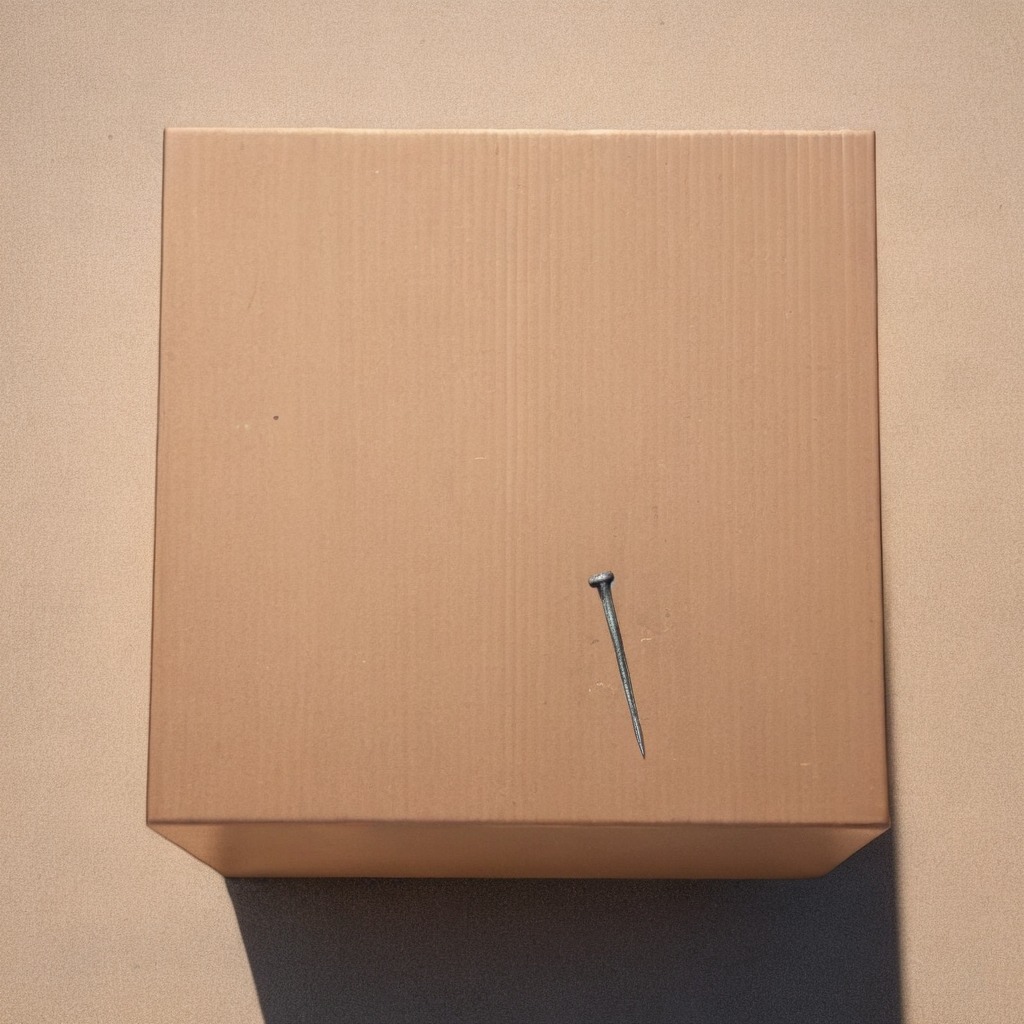
A nail is lying on the cardboard box surface.